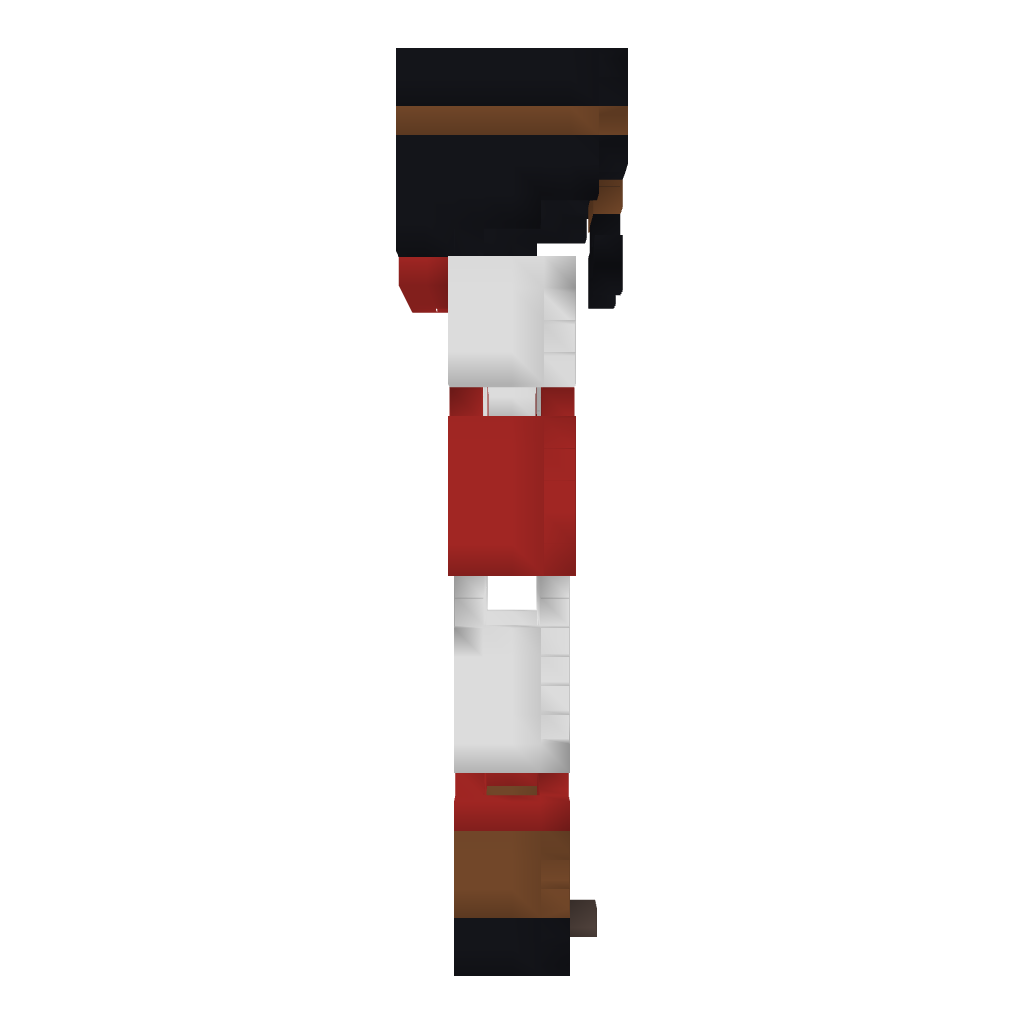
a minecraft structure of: Mongol Statue